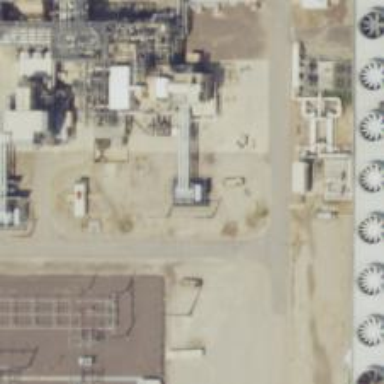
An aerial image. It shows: Steam turbine generator.